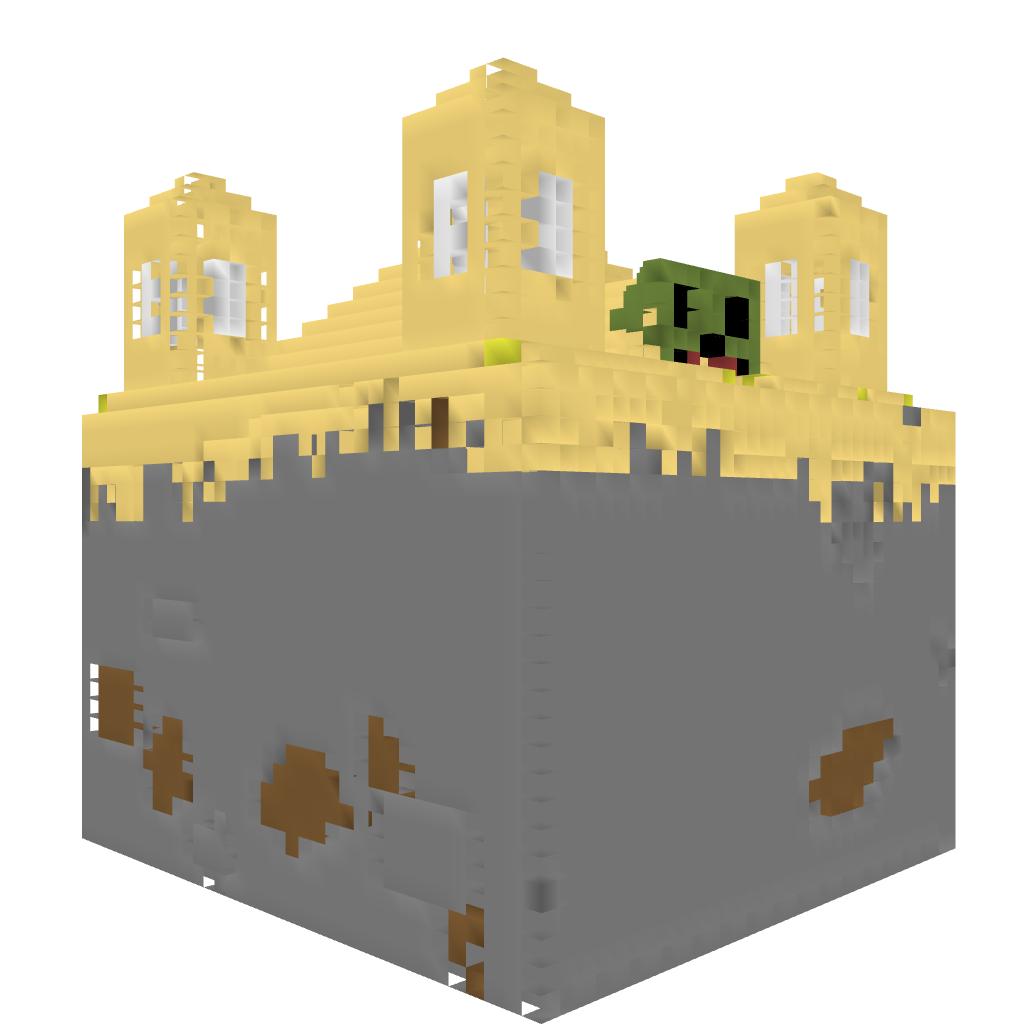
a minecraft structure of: PartyTemple 80% earth and sand temple on top